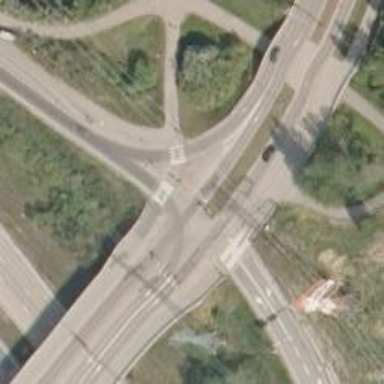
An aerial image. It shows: Crossing on asphalt cycleway.